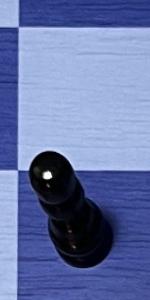
Label: Pawn_Black